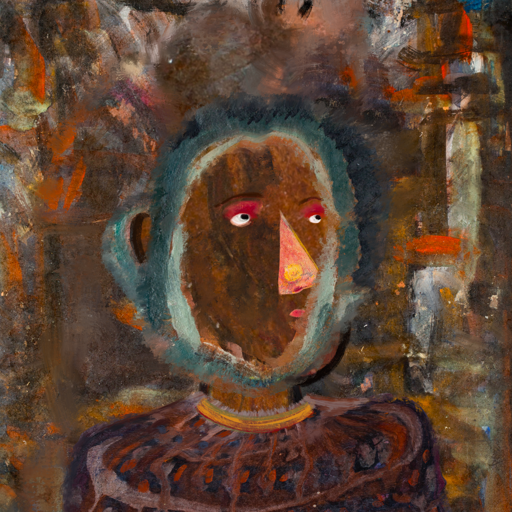
Background: GypsyQueen, Head And Neck Side: Mosgoul, Face Side: Irani, Bust: Hypocrite, Hair Side: Boggyland, Head Accessory: Blank, Second Necklace: Blank, Necklace: Mother_And_Son_Son, Baby: Blank